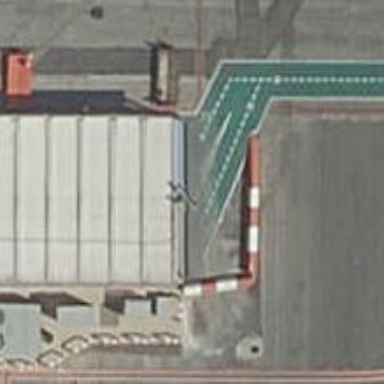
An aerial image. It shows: Airport gate.